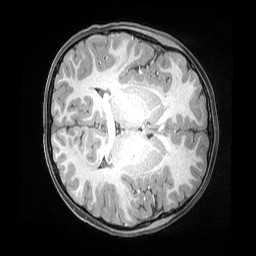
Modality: T1w
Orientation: axial
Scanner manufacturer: siemens
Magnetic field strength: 3 T
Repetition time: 2.53 s
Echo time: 0.00169 s